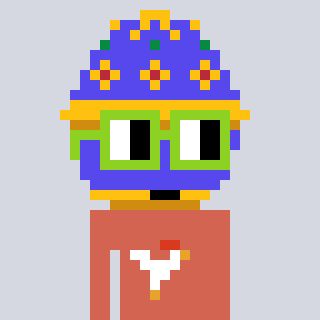
a pixel art character with square light green glasses, a faberge-shaped head and a peachy-colored body on a cool background